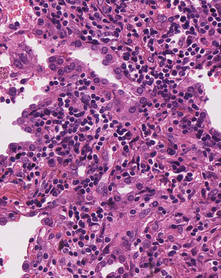
Tumor epithelial tissue: yes
Tumor-associated stroma tissue: yes
Normal tissue: no